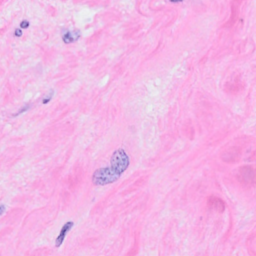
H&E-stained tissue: Breast